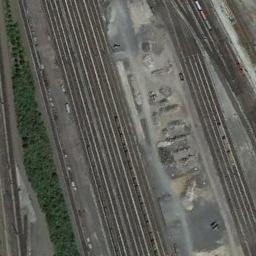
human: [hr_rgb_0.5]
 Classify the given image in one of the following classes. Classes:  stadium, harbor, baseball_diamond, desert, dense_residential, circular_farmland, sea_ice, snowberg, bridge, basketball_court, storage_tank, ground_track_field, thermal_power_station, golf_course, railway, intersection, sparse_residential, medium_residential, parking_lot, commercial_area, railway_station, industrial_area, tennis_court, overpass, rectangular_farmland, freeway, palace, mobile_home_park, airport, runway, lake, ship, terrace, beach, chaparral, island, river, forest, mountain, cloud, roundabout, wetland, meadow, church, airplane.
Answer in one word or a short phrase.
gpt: railway